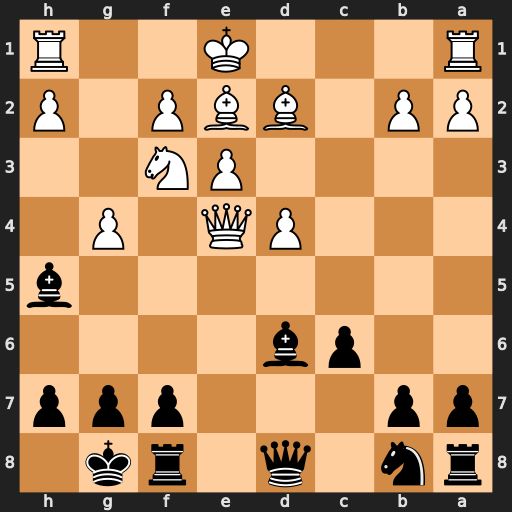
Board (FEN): rn1q1rk1/pp3ppp/2pb4/7b/3PQ1P1/4PN2/PP1BBP1P/R3K2R
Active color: b
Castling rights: KQ
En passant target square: -
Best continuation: Bg6 Qe5 Bxe5